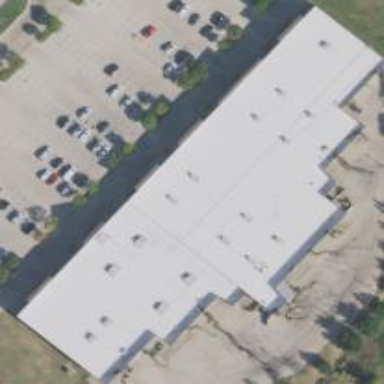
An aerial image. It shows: Building.